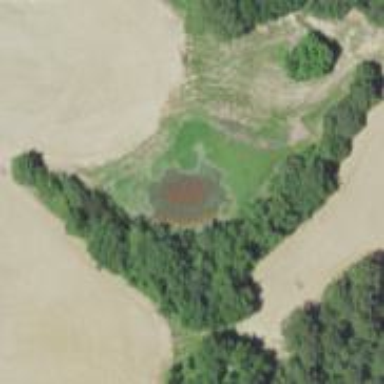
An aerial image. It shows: Pond surrounded by natural water.